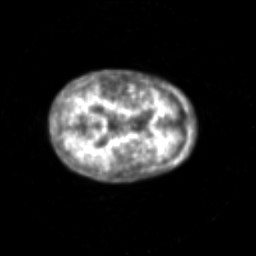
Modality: PET
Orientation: axial
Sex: female
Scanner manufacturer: siemens